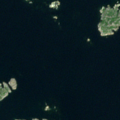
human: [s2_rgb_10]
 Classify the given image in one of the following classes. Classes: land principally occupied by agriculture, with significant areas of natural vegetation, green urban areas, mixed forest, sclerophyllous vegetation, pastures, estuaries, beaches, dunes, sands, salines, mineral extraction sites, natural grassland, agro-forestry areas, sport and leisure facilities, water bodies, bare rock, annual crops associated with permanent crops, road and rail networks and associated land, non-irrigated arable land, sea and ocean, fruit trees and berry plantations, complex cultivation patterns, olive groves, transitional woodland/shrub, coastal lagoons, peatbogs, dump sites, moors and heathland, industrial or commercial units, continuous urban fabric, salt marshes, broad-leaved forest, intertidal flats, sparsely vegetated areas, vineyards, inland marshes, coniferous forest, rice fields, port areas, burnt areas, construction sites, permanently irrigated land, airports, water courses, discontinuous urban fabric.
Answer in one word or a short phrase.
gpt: sea and ocean